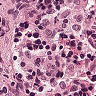
Metastatic tissue present: no